Question: I am trying to implement MahApps style in my accounting system I follow the step needed here the link that I used <URL>.
Here is the code that I have I stuck in a error the resource 'appbar_cupcake' cannot be resolved here is the code
'''
<Controls:MetroWindow x:Class="Hassab_Accounting_System.MainWindow"
xmlns="http://schemas.microsoft.com/winfx/2006/xaml/presentation"
xmlns:Controls="clr-namespace:MahApps.Metro.Controls;assembly=MahApps.Metro"
xmlns:x="http://schemas.microsoft.com/winfx/2006/xaml"
Title="MainWindow" Height="350" Width="525">
<Grid>
</Grid>
<Controls:MetroWindow.RightWindowCommands>
<Controls:WindowCommands>
<Button Content="settings" />
<Button>
<StackPanel Orientation="Horizontal">
<Rectangle Width="20" Height="20"
Fill="{Binding RelativeSource={RelativeSource AncestorType=Button}, Path=Foreground}">
<Rectangle.OpacityMask>
<VisualBrush Stretch="Fill"
Visual="{StaticResource appbar_cupcake}" />
</Rectangle.OpacityMask>
</Rectangle>
<TextBlock Margin="4 0 0 0"
VerticalAlignment="Center"
Text="deploy cupcakes" />
</StackPanel>
</Button>
</Controls:WindowCommands>
</Controls:MetroWindow.RightWindowCommands>
</Controls:MetroWindow>
'
![here is the error ][2]
'''

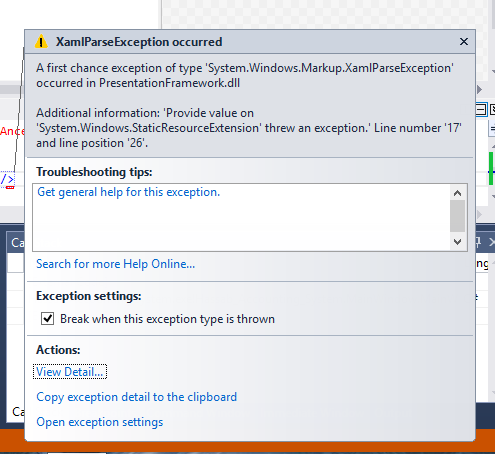
Answer: Assuming you haven't done this already, since it is not included in the question, make sure you include the resource file, in your case icon.xaml in the ResourceDictionary at the top of your file.
Something like:
'''
<Window.Resources>
<ResourceDictionary>
<ResourceDictionary.MergedDictionaries>
<ResourceDictionary Source="/Resource/icon.xaml" />
</ResourceDictionary.MergedDictionaries>
</ResourceDictionary>
</Window.Resources>
'''
Or to your App.xaml like:
'''
<Application.Resources>
<ResourceDictionary>
<ResourceDictionary.MergedDictionaries>
<ResourceDictionary Source="/Resource/icon.xaml" />
</ResourceDictionary.MergedDictionaries>
</ResourceDictionary>
</Application.Resources>
'''